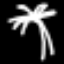
Label: palm tree